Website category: auto
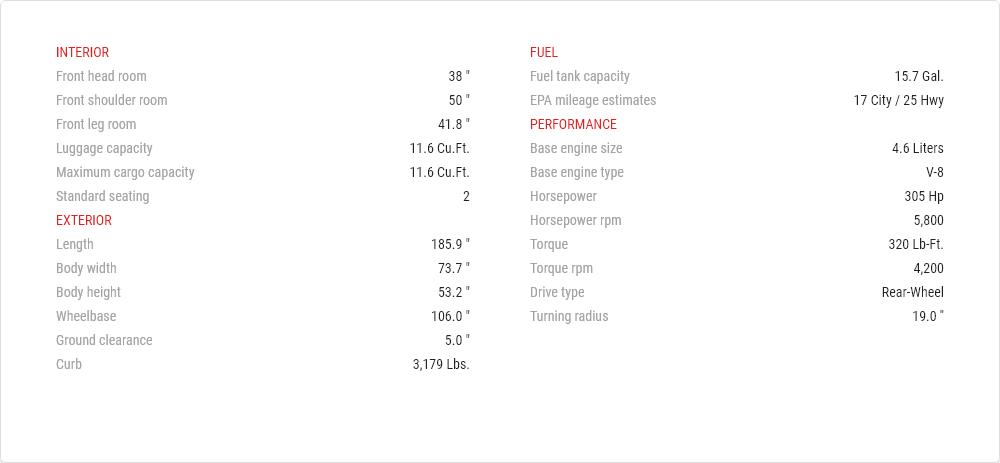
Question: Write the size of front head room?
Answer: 38 "

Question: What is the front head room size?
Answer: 38 "

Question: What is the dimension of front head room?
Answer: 38 "

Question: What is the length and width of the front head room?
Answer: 38 "

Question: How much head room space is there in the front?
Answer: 38 "

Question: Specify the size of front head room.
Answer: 38 "

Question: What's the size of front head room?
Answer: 38 "

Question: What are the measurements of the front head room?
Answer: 38 "

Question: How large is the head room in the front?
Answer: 38 "

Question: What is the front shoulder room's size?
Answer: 50 "

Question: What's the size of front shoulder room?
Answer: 50 "

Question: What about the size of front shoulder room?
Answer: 50 "

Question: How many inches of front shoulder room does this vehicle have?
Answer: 50 "

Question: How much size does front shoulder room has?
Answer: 50 "

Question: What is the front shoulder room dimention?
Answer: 50 "

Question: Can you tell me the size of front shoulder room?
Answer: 50 "

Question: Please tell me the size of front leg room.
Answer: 41.8 "

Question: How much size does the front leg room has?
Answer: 41.8 "

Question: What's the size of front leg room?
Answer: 41.8 "

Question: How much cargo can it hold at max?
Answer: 11.6 cu.ft.

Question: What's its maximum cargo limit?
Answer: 11.6 cu.ft.

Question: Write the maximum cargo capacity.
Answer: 11.6 cu.ft.

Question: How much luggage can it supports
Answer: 11.6 cu.ft.

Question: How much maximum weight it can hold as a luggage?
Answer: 11.6 cu.ft.

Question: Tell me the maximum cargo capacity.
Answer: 11.6 cu.ft.

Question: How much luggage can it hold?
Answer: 11.6 cu.ft.

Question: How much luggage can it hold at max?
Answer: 11.6 cu.ft.

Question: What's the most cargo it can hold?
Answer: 11.6 cu.ft.

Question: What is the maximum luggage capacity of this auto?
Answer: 11.6 cu.ft.

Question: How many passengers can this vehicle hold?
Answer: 2

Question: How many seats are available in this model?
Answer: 2

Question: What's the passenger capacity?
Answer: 2

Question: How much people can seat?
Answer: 2

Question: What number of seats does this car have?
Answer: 2

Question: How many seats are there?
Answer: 2

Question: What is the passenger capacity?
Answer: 2

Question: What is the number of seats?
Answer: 2

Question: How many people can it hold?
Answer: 2

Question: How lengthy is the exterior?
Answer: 185.9 "

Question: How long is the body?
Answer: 185.9 "

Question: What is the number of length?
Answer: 185.9 "

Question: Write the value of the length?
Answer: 185.9 "

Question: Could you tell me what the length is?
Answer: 185.9 "

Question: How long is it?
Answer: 185.9 "

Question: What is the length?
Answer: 185.9 "

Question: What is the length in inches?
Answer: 185.9 "

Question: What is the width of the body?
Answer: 73.7 "

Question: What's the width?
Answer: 73.7 "

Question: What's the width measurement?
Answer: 73.7 "

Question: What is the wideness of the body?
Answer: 73.7 "

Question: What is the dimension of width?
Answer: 73.7 "

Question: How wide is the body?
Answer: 73.7 "

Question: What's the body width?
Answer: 73.7 "

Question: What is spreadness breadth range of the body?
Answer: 73.7 "

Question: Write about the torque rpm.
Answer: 4,200

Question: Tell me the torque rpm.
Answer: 4,200

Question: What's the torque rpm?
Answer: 4,200

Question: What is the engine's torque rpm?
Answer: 4,200

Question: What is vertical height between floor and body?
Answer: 5.0 "

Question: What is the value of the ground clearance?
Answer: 5.0 "

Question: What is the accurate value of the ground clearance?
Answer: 5.0 "

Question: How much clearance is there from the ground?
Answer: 5.0 "

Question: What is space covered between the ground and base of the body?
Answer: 5.0 "

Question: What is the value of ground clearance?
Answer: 5.0 "